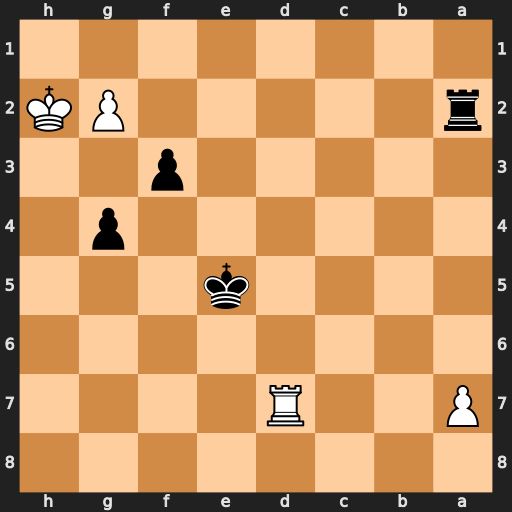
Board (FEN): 8/P2R4/8/4k3/6p1/5p2/r5PK/8
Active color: b
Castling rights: -
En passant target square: -
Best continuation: Rxg2+ Kh1 Ra2